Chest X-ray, PA view. Patient: 52 years old, sex M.
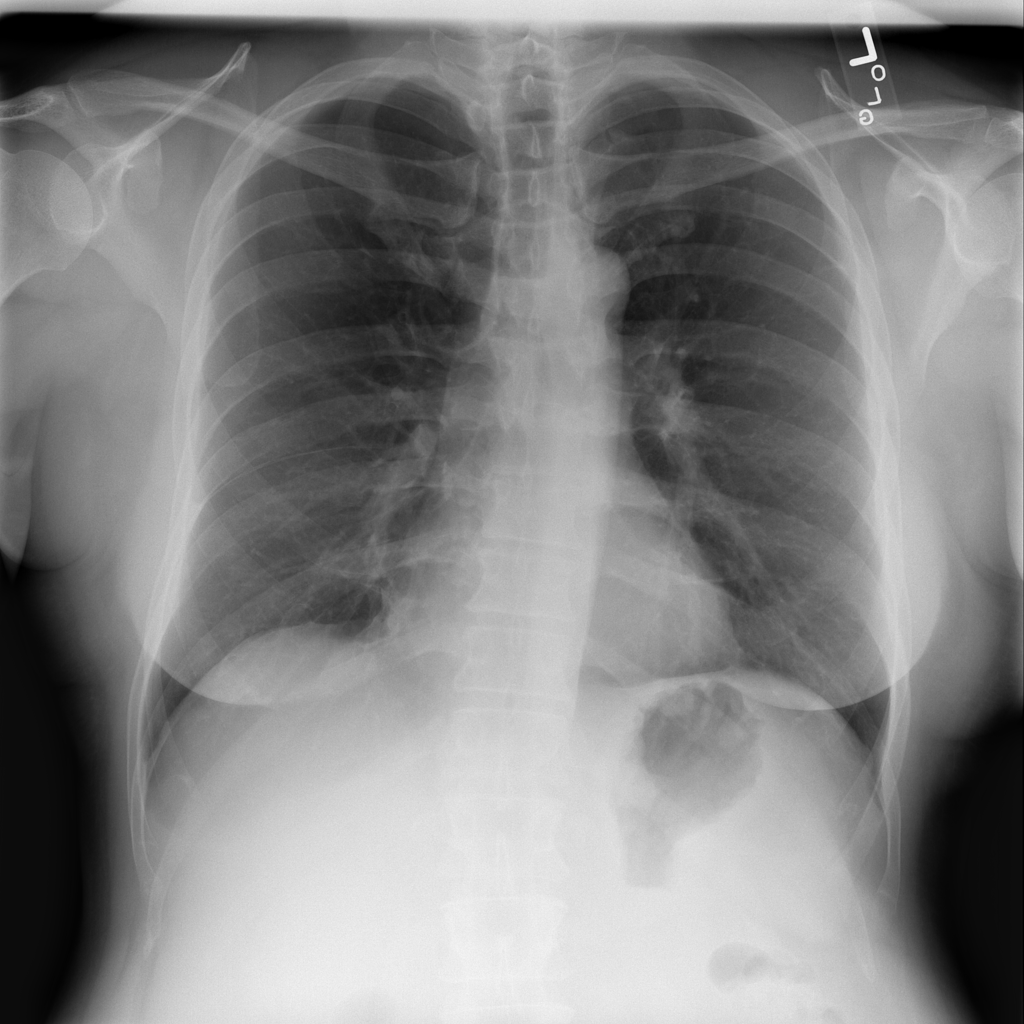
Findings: No Finding